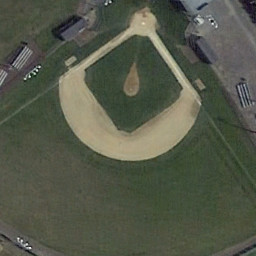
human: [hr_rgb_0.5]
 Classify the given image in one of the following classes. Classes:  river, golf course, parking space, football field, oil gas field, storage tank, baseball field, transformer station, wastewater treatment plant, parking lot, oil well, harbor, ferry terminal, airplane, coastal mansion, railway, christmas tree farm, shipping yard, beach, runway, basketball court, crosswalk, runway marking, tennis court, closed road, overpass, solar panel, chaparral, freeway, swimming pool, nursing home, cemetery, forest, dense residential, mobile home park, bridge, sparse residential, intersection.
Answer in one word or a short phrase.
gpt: baseball field